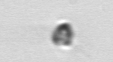
Label: Pyramimonas